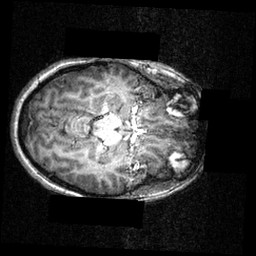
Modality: T1w
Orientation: axial
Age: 27
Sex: female
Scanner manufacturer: siemens
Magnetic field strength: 3.951 T
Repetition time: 1.5 s
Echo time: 0.00335 s